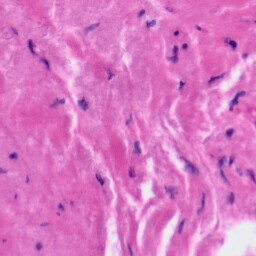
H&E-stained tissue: Tonsil